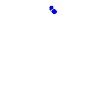
Particle: electron